Question: I'm very new to Yii2 Framework. I want to pass variable from controller to view.
In controller:
'''
public function actionDeleteAll(){
$var1 = 'abc';
return $this->redirect(array('index', 'var_view' => $var1 ));
}
'''
In view:
'''
<?php
echo $_GET['var_view'];
?>
'''
But page show:

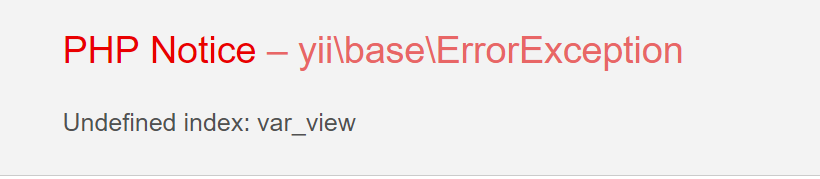
Answer: Use 'render()' instead of 'redirect()'.
'''
public function actionDeleteAll() {
$var1 = 'abc';
return $this->render('index', ['var_view' => $var1]);
}
'''